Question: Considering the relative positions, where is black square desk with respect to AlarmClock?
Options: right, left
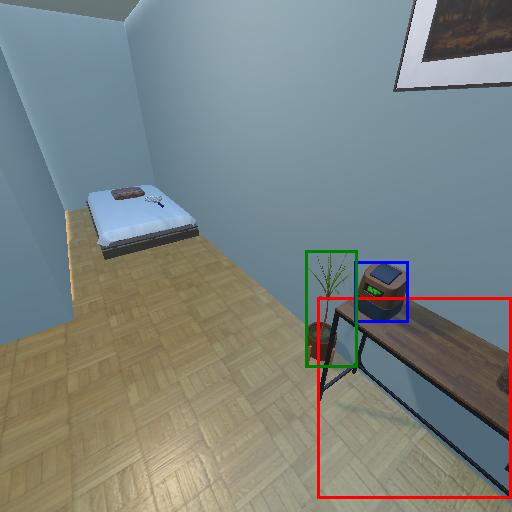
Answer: right